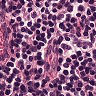
Metastatic tissue present: no